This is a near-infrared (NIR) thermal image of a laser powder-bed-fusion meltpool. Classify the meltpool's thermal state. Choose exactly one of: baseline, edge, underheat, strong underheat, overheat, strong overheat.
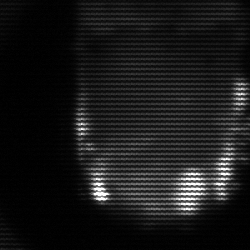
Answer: baseline